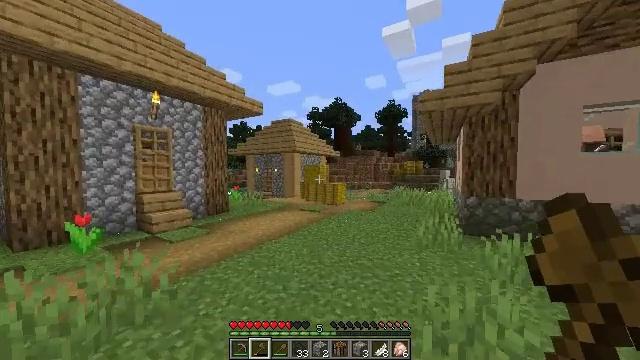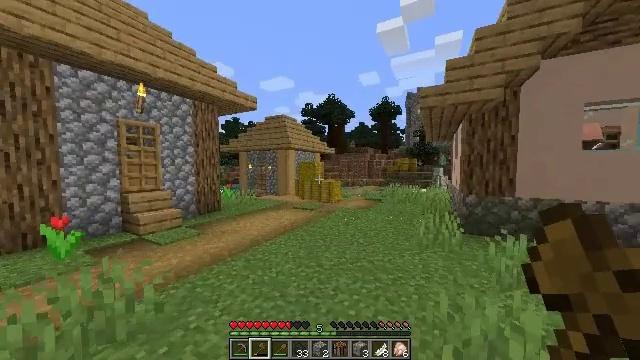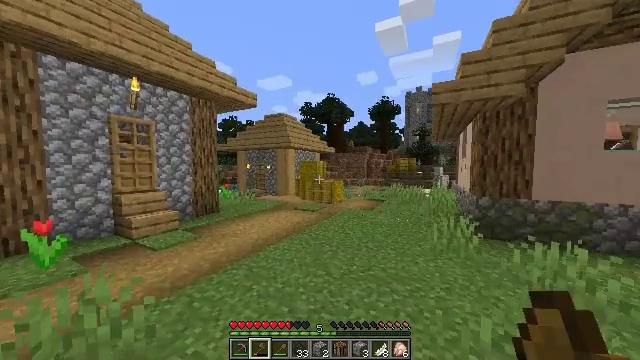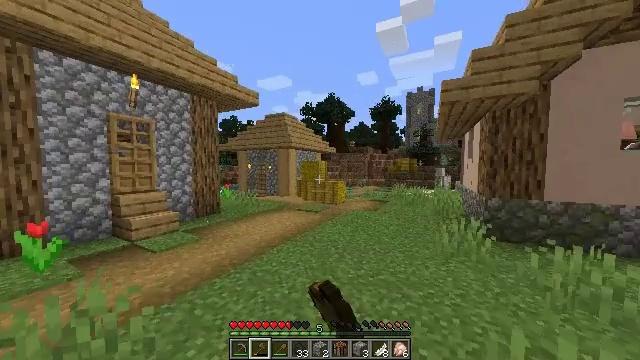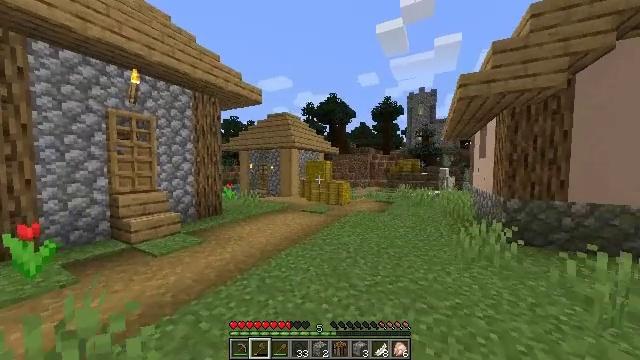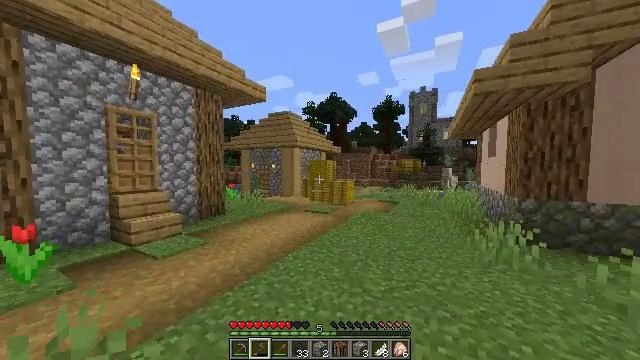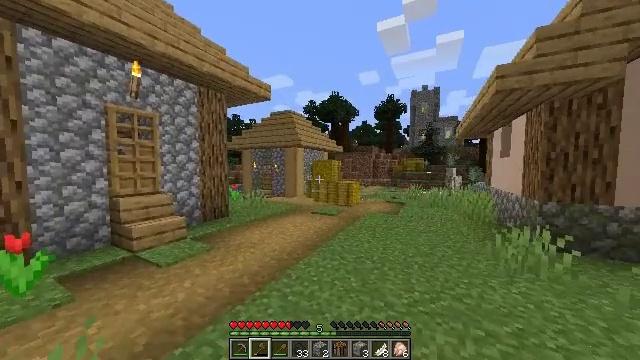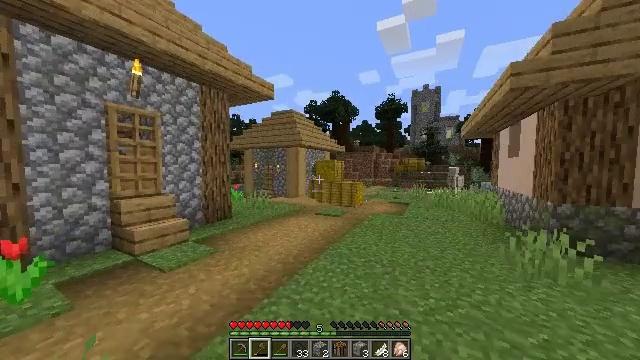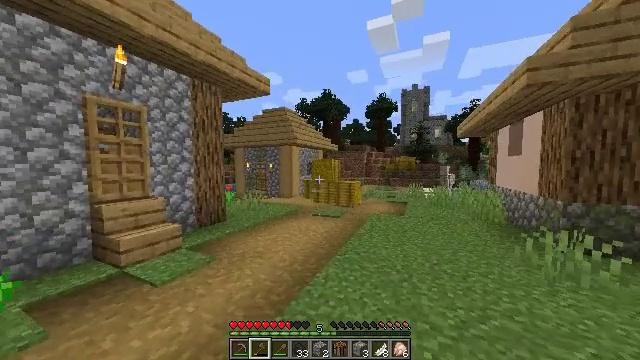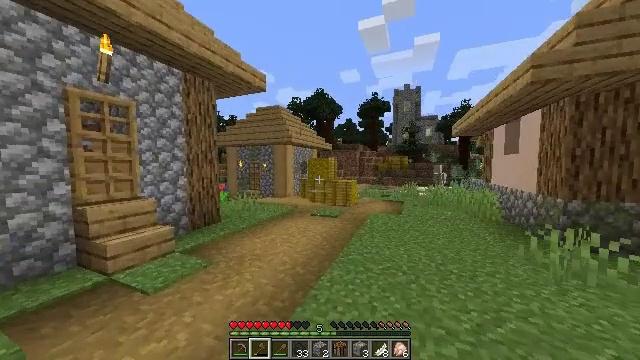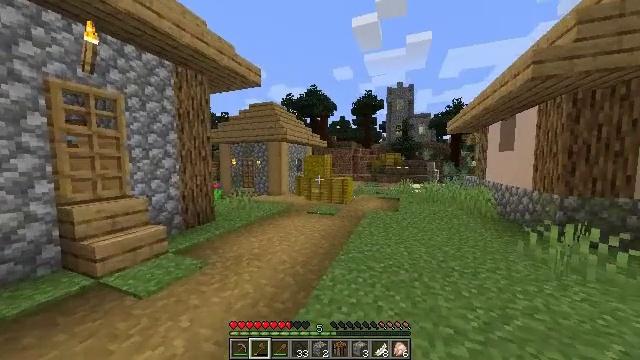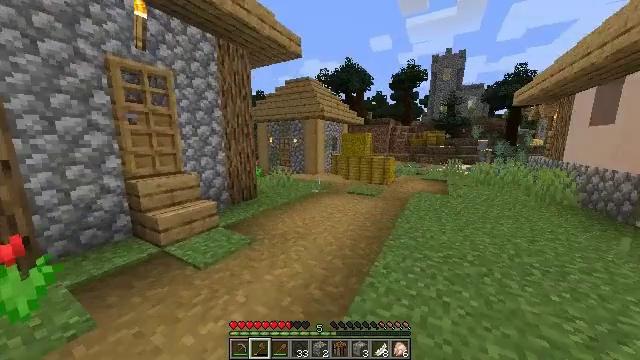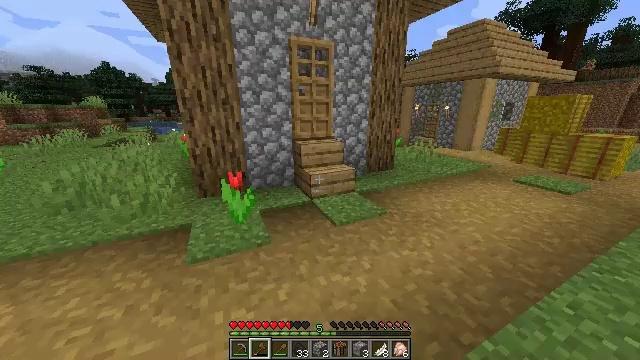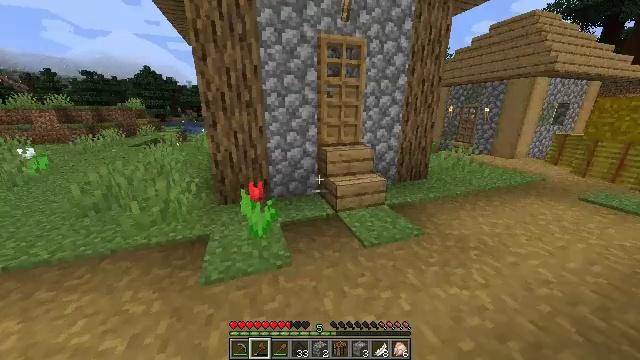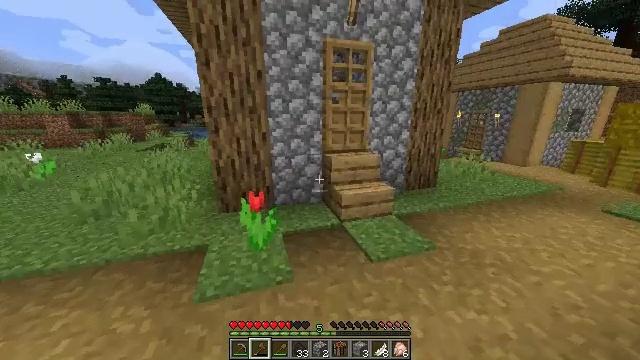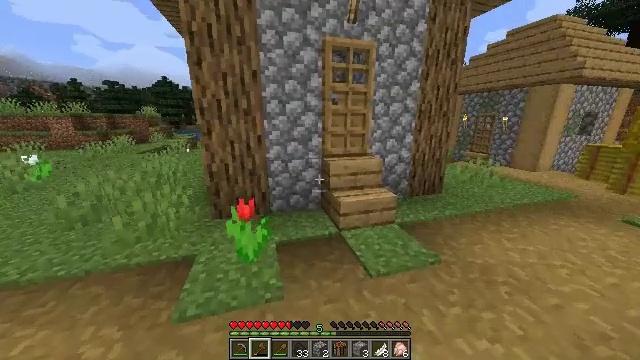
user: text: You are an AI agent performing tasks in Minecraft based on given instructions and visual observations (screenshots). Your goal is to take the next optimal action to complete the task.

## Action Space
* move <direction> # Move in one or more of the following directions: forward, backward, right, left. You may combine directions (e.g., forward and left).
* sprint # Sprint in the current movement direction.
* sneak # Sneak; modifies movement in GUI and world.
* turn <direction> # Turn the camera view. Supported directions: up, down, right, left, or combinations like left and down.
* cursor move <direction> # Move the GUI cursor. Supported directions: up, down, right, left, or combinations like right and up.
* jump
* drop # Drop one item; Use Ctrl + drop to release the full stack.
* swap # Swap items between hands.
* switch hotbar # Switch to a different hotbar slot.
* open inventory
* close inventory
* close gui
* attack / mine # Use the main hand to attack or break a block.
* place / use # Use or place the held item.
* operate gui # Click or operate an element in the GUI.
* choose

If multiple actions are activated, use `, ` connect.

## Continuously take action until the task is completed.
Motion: motion action
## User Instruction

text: Gather the yellow bed by attacking it.
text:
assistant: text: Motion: move forward and move left, sprint, turn right
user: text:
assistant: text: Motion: move forward and move left, sprint, attack / mine
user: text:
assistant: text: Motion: move forward and move left, sprint, attack / mine
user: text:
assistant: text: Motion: move forward and move left, sprint, attack / mine
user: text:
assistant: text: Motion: move forward and move left, sprint
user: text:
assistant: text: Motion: move forward and move left, sprint
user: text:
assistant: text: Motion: move forward and move left, sprint
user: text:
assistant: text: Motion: move forward and move left, sprint, turn right
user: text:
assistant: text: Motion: move forward and move left, sprint, turn right
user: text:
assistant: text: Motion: move forward and move left, sprint, turn right
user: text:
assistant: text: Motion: move forward and move left, sprint, turn left and down
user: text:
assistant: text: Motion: move forward and move left, sprint, turn left and down
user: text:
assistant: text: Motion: move forward, sprint, turn left
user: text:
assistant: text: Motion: move forward and move right, sprint, turn left and up
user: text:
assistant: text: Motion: move forward and move right, sprint, turn left
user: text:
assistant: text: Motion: move forward, sprint, turn left and up
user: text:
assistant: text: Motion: move forward, sprint, turn left and up
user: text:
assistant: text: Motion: move forward, sprint, turn left and up
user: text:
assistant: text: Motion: move forward, sprint
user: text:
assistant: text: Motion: move forward and move right, sprint
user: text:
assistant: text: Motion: move forward and move right, sprint
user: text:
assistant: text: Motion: move forward, sprint, turn left and up
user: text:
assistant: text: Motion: move forward, sprint, turn left and up, use / place
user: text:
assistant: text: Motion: move forward, sprint, turn up, use / place
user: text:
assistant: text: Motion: move forward, sprint, use / place
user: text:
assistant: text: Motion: move forward and move right, sprint
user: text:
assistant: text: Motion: move forward and move right, sprint
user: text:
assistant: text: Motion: move forward, sprint, turn left and down
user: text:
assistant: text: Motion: move forward, sprint, turn left and down
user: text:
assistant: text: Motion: move forward, sprint, turn left and down